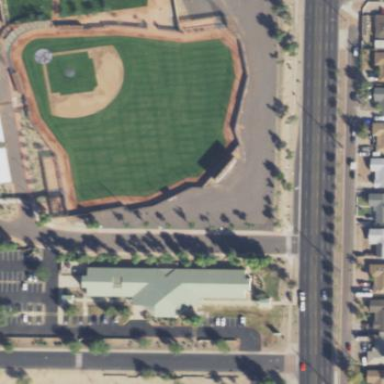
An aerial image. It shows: Baseball pitch for leisure land activities.